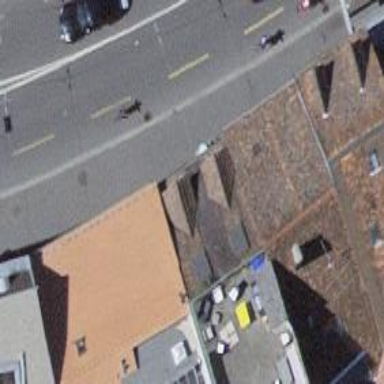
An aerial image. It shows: Restaurant.